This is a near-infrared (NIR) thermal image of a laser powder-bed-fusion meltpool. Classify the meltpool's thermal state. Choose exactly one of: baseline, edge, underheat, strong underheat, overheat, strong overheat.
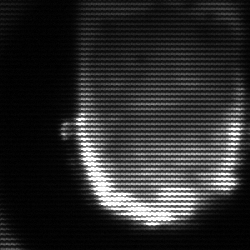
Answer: baseline